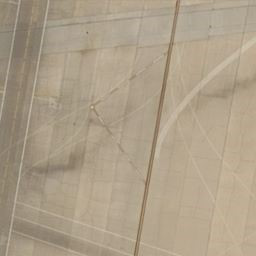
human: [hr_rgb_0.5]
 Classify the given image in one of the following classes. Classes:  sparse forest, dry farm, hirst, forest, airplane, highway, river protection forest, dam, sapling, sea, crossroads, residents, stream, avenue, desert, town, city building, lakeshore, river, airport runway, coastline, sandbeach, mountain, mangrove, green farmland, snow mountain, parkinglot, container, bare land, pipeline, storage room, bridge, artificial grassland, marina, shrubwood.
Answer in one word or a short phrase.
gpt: airport runway